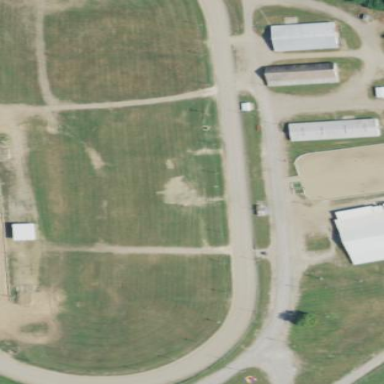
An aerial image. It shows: Unpaved track used for horse racing on leisure land.